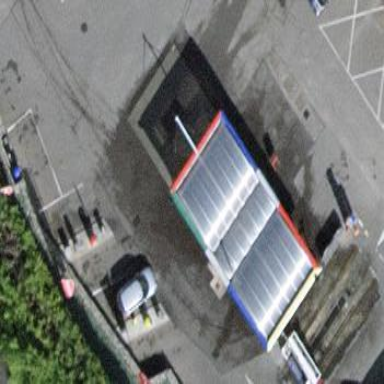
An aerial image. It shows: Car wash facility.